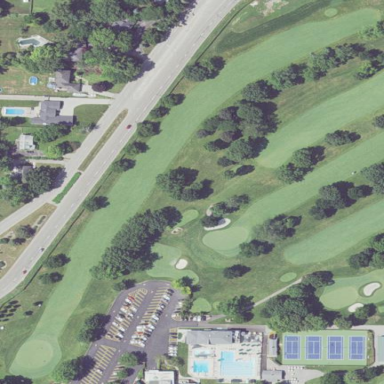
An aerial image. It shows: Grassy area designated as golf fairway.